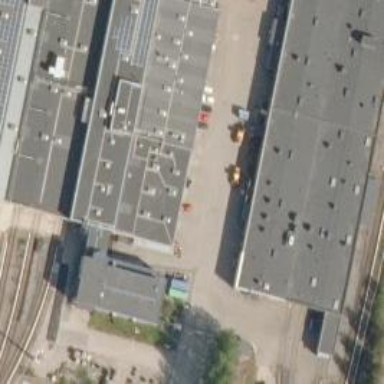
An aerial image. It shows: Transportation building.